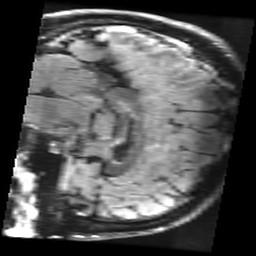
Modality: FLAIR
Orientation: sagittal
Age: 32
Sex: male
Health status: healthy
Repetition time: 12 s
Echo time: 0.09782 s